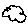
Label: cloud